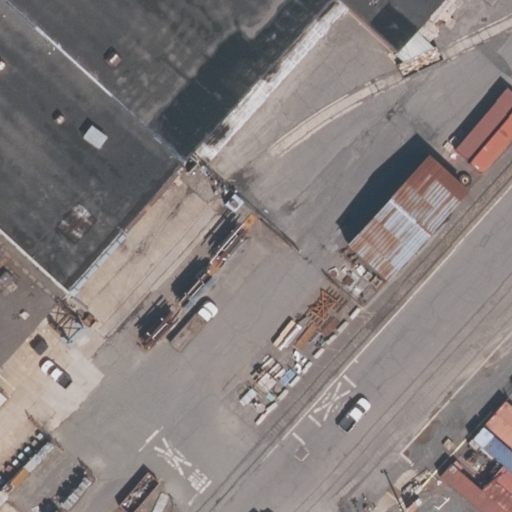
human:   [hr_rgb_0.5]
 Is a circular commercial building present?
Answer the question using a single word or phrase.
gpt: no

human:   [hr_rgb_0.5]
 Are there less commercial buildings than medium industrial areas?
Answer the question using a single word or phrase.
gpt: no

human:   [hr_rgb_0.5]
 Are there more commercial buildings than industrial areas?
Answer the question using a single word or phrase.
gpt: no

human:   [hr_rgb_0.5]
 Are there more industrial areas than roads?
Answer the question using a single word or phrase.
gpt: no

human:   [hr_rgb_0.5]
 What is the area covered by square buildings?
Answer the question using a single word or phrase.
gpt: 0m2

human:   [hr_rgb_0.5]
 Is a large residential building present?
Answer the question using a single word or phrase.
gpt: no

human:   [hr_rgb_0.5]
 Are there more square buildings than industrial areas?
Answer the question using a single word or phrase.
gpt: no

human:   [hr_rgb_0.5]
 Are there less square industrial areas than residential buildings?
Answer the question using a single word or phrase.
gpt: no

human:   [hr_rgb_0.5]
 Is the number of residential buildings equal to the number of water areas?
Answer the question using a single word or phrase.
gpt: yes

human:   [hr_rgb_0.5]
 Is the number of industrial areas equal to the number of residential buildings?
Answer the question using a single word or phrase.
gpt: no

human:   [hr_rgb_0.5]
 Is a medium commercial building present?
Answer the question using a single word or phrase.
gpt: no

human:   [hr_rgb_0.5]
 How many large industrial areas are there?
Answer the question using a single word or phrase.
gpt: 1

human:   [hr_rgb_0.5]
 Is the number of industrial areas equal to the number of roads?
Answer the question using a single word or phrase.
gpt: yes

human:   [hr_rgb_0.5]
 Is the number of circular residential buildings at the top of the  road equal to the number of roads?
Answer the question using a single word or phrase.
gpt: no

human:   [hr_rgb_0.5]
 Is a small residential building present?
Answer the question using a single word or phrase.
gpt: no

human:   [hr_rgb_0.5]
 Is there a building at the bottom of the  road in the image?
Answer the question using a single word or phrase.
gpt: no

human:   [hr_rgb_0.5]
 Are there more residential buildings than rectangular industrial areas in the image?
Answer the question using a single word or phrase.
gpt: no

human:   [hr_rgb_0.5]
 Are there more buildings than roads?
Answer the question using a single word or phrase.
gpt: no

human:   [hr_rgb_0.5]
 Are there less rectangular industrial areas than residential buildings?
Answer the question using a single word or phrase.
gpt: no

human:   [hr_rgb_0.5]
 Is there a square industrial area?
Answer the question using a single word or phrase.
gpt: no

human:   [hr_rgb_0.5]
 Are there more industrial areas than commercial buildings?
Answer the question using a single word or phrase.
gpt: no

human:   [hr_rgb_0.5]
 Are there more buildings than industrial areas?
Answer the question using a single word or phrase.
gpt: no

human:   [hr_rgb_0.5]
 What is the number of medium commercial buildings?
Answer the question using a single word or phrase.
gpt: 0

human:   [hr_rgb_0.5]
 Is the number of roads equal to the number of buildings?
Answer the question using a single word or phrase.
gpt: yes

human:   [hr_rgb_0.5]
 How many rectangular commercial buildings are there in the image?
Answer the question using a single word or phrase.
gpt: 1

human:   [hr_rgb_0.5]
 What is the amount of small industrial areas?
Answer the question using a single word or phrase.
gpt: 0

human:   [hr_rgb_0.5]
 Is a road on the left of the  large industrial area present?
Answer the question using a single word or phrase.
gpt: no

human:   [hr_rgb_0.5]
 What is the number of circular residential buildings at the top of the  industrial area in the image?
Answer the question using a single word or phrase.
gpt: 0

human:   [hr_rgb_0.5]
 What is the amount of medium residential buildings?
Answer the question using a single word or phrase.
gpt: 0

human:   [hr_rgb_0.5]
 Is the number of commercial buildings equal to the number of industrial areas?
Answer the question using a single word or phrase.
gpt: yes

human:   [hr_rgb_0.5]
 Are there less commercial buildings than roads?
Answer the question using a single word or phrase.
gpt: no

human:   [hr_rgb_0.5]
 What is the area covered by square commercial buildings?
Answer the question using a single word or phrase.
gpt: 0m2

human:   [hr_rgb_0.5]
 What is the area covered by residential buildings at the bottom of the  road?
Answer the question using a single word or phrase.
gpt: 0m2

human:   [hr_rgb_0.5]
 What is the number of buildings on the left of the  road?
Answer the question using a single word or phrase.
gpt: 1

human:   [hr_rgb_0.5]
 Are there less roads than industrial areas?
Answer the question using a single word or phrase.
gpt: no

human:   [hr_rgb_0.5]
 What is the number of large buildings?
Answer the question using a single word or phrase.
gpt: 1